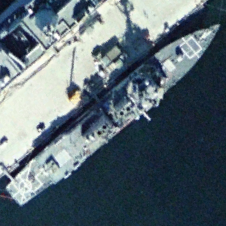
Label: destroyer